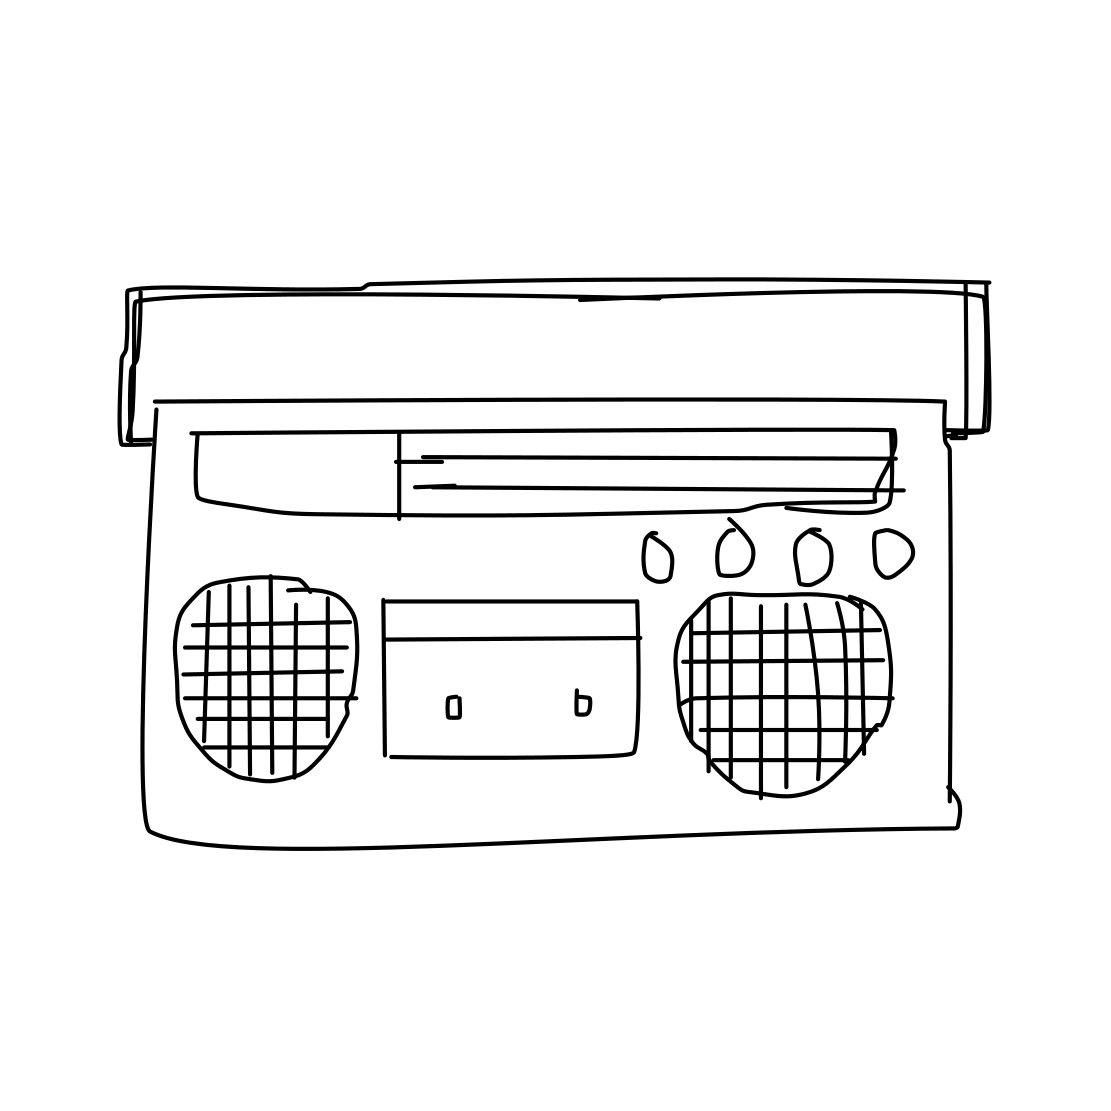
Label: radio